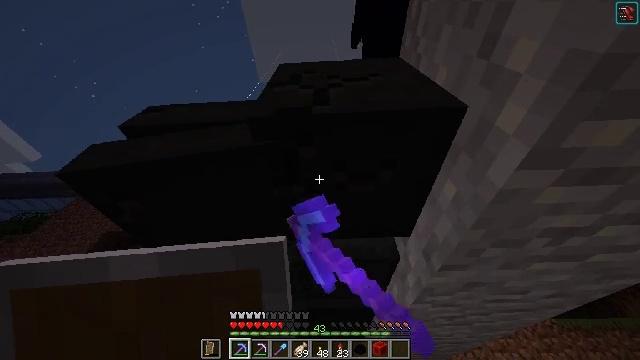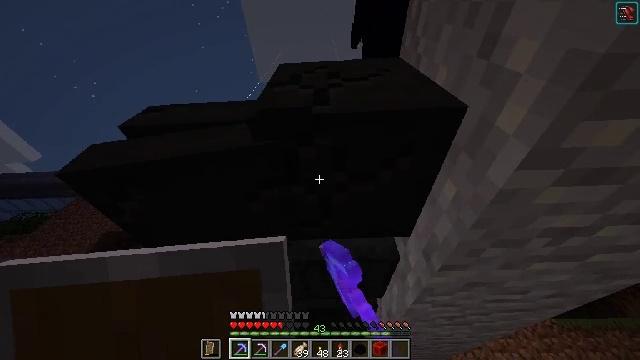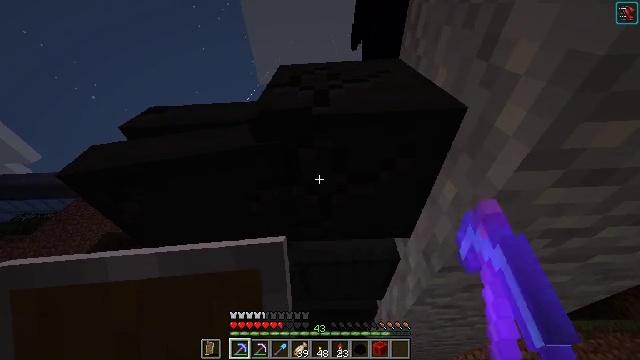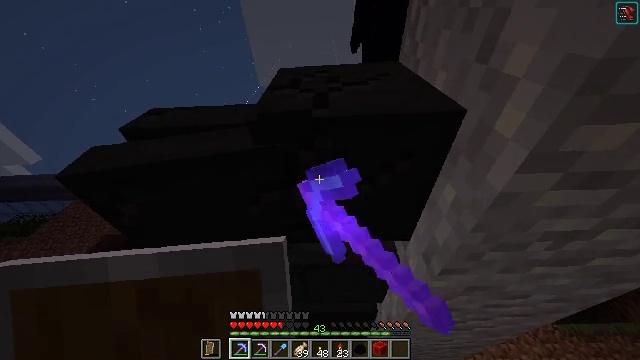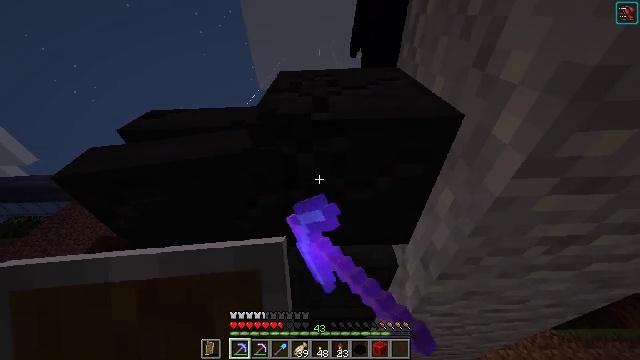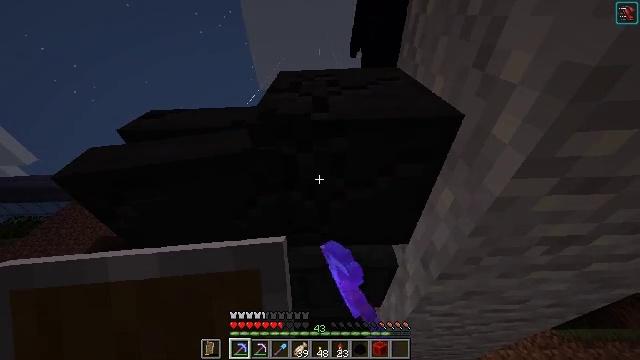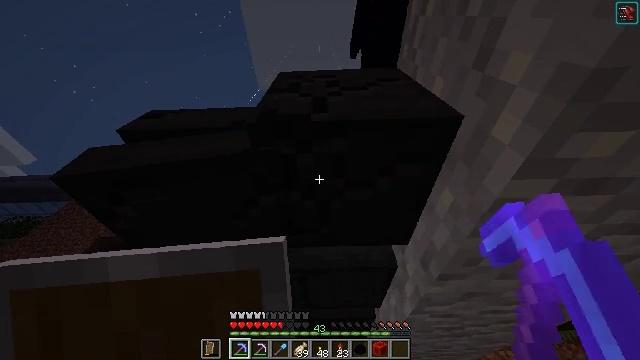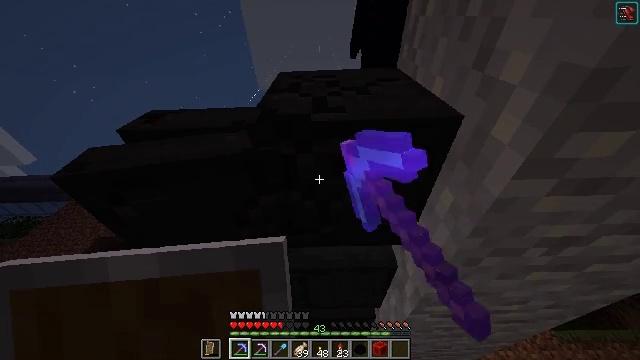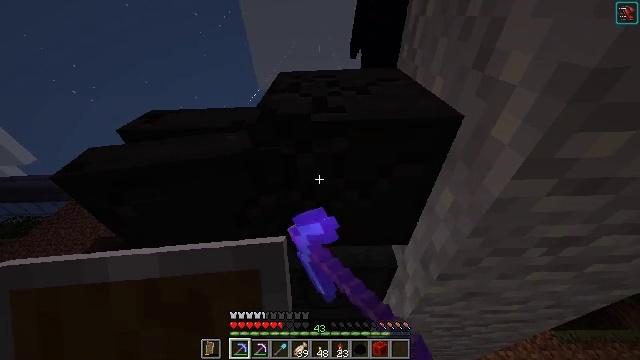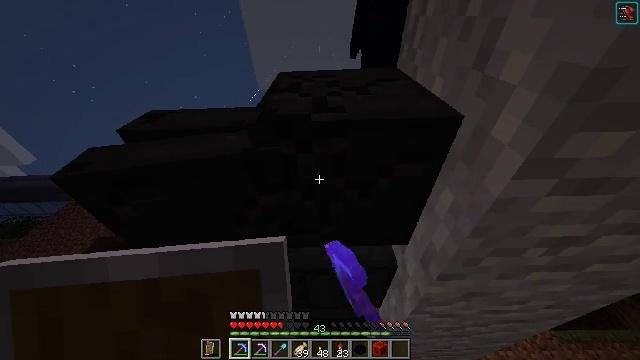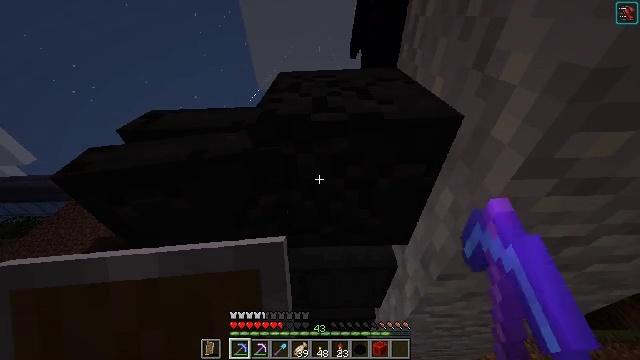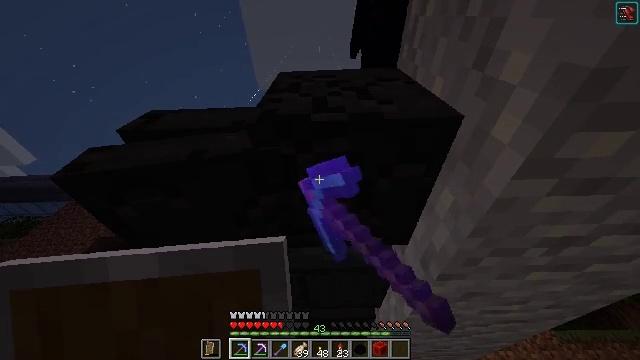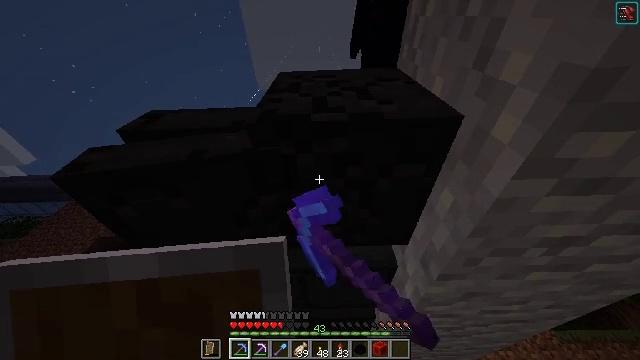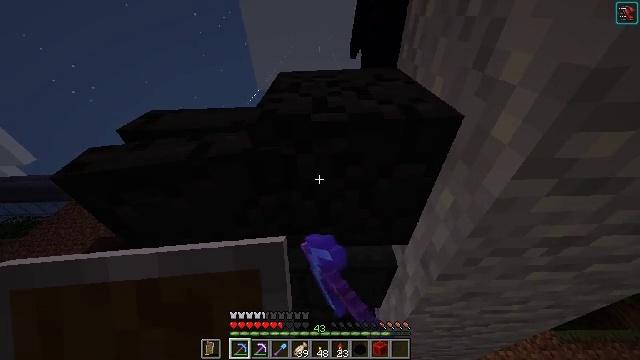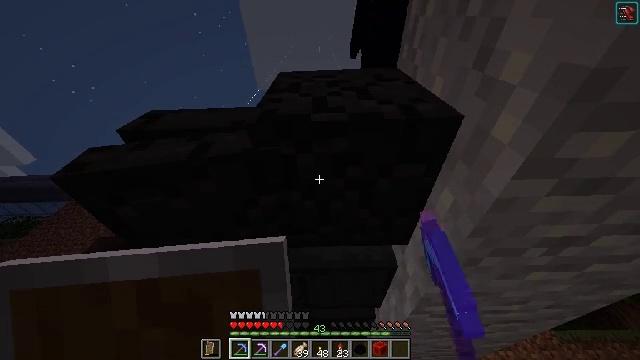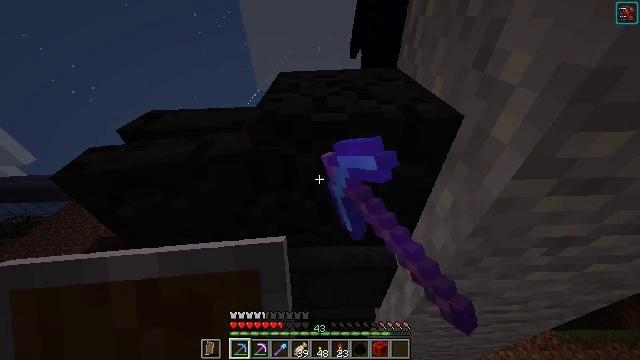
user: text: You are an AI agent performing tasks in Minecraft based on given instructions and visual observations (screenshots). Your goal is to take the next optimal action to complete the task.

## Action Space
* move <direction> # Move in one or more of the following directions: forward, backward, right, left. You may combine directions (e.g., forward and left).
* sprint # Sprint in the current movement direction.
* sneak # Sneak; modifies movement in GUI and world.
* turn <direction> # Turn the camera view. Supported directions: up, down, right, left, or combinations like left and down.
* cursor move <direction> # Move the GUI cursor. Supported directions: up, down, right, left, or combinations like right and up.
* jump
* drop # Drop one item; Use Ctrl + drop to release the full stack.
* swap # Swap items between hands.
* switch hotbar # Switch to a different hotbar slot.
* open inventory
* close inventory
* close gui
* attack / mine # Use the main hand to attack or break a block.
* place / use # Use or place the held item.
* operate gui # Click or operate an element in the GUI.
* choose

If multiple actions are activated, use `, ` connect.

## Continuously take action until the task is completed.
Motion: motion action
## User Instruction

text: Break the dragon head mounted on the wall.
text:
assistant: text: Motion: attack / mine
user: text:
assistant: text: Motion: attack / mine
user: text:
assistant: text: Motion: attack / mine
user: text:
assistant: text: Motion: attack / mine
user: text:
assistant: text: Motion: attack / mine
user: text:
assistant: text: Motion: attack / mine
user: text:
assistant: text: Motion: attack / mine
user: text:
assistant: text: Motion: attack / mine
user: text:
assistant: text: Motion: attack / mine
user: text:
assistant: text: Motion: attack / mine
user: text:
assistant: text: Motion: attack / mine
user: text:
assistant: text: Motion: attack / mine
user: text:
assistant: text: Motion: attack / mine
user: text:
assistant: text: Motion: attack / mine
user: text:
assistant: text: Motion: attack / mine
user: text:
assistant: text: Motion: attack / mine
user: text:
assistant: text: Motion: attack / mine
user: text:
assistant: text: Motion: attack / mine
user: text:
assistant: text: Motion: attack / mine
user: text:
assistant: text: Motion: attack / mine
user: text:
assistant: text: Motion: move forward, attack / mine
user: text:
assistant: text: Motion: move forward, attack / mine
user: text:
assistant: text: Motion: move forward, attack / mine
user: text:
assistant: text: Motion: attack / mine
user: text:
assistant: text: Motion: attack / mine
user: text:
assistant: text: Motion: attack / mine
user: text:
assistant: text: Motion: attack / mine
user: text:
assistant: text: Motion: attack / mine
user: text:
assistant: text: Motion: attack / mine
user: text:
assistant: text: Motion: attack / mine